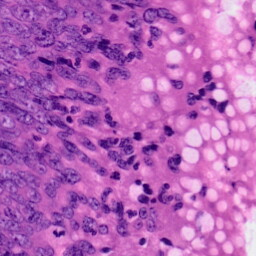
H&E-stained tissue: Colon